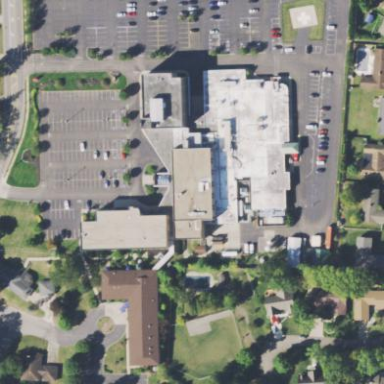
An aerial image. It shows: Healthcare facility identified as hospital.